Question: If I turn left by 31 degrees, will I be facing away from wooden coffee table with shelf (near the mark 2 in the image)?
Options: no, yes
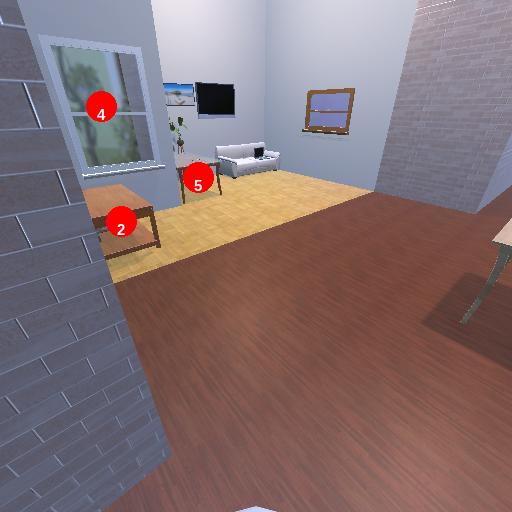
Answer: no